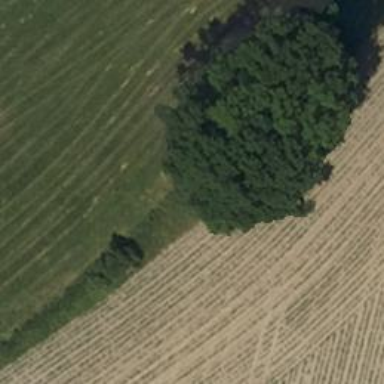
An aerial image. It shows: Broadleaved evergreen tree in its natural setting.